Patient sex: F
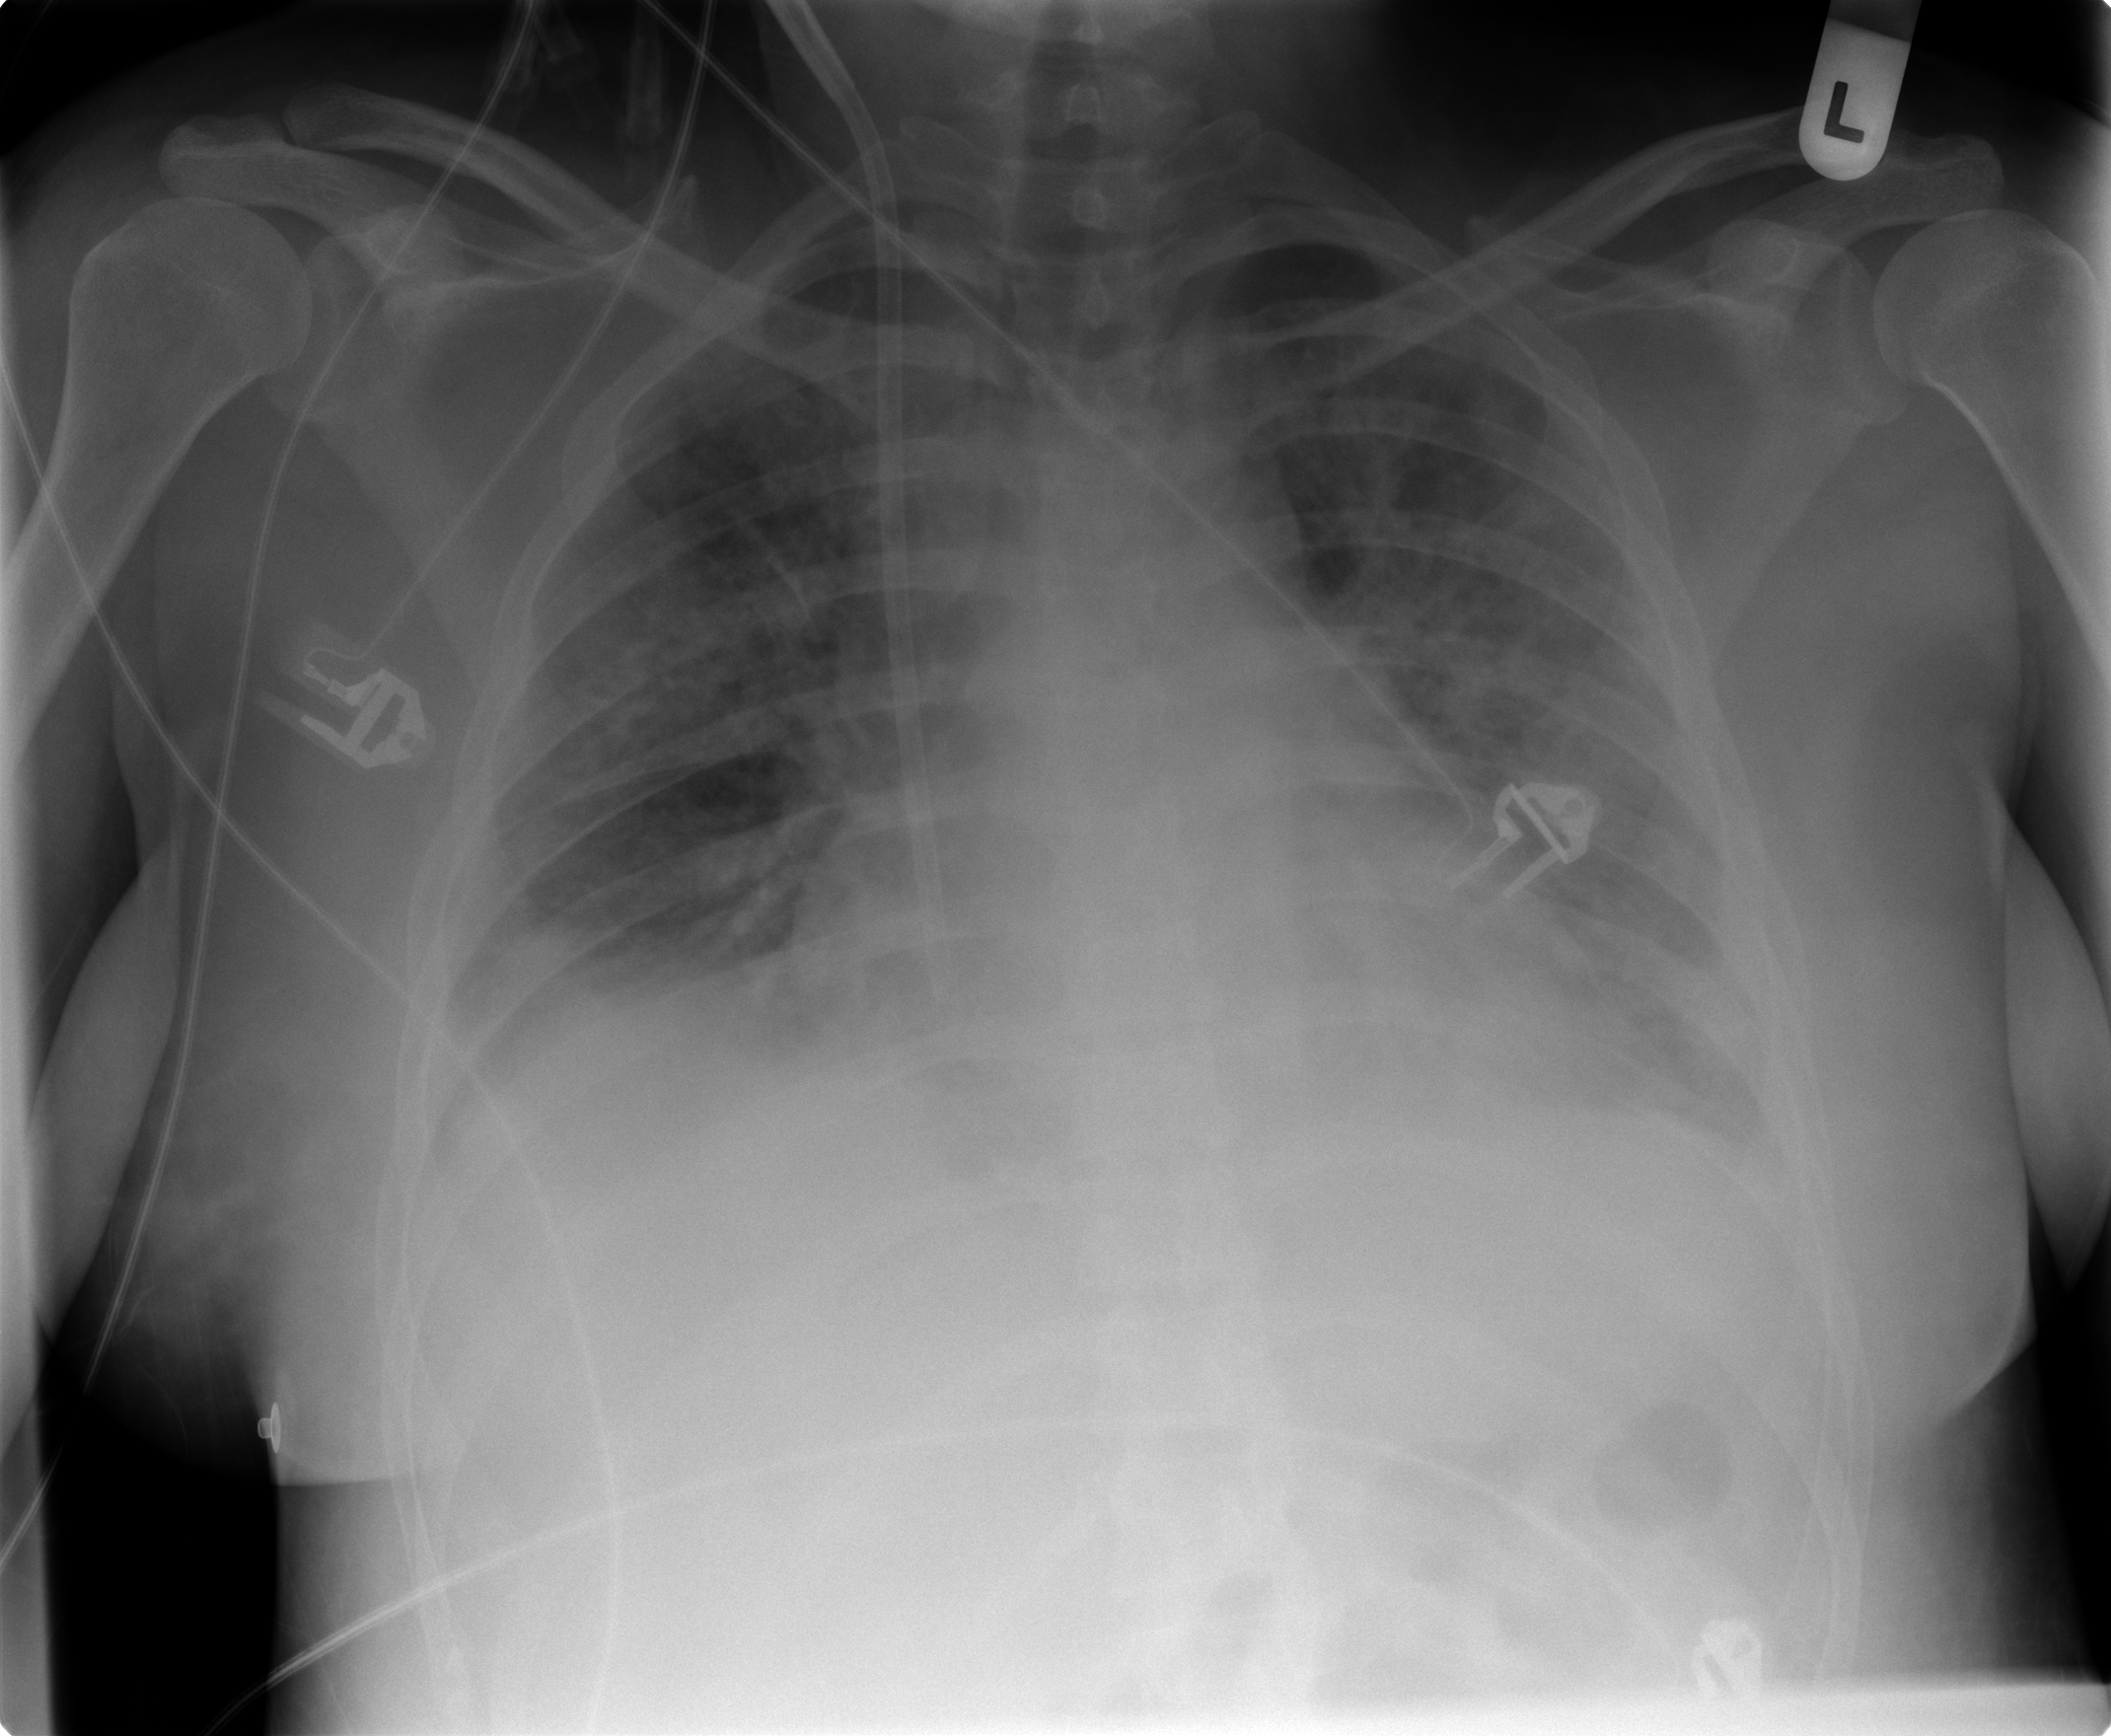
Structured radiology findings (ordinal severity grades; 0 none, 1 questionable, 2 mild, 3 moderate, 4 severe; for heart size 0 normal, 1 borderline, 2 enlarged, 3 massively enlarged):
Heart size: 2
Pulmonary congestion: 3
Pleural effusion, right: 2
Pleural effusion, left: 2
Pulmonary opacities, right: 3
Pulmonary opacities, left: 3
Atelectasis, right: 2
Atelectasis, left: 2